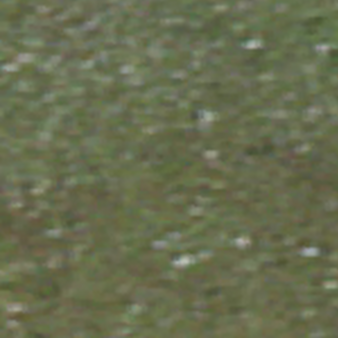
Label: other